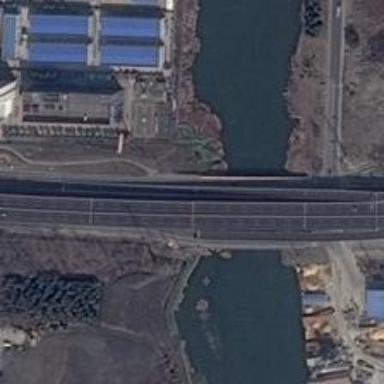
On the left hand of the bridge across the river, there are some blue buildings .